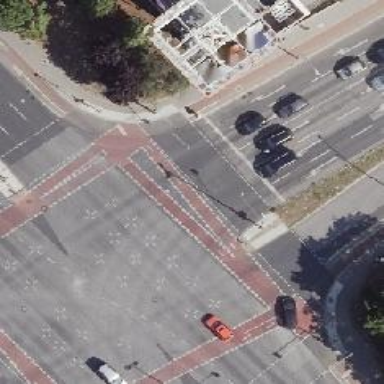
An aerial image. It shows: Road with traffic signals.